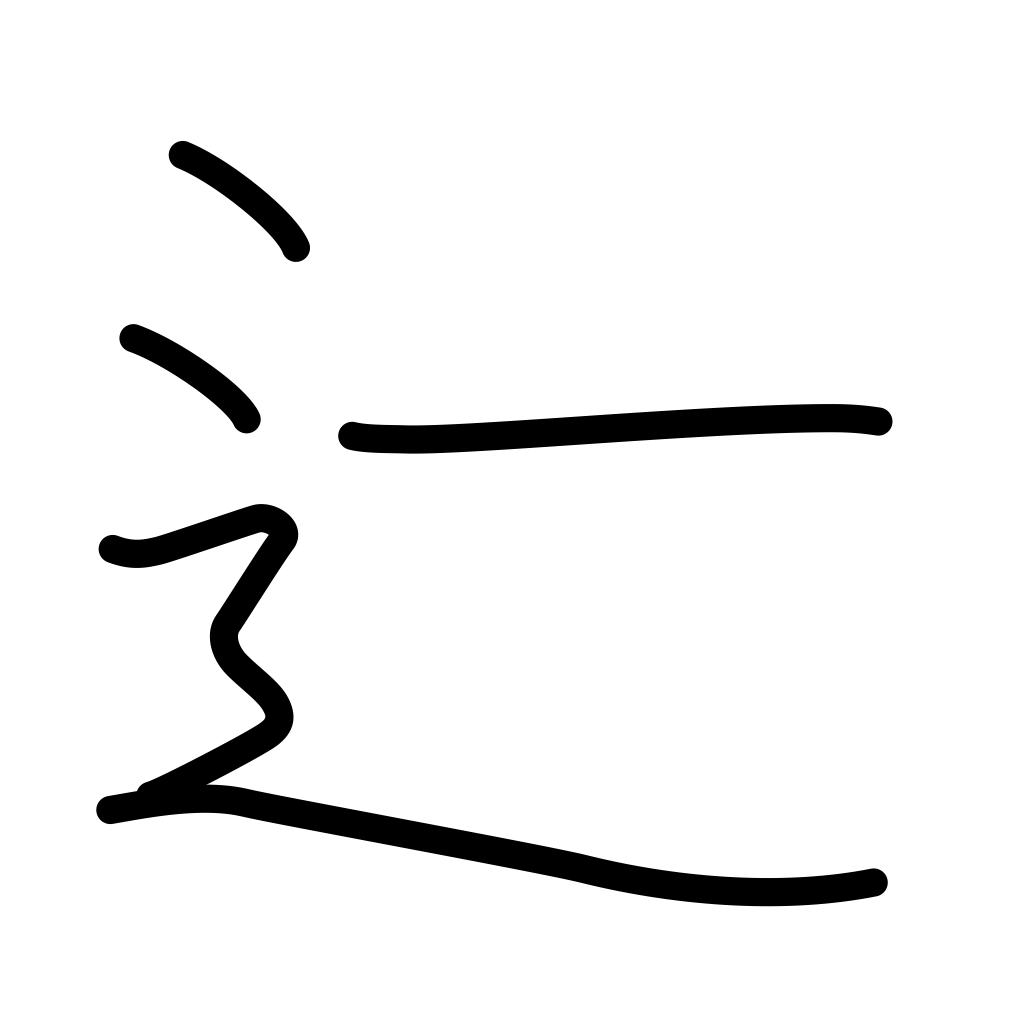
Meaning: glide, skate, slip, fail in exams